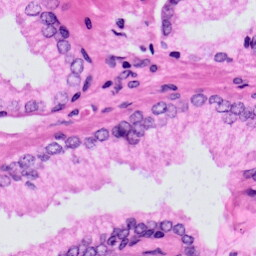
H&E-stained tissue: Prostate